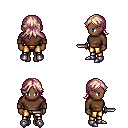
a pixel art fantasy rpg character, female body template, human, dark skin, brown long-sleeve shirt, gold greaves, white blonde loose hair, metal boots, dagger, four views (front, back, left, right), 2x2 character sprite sheet, small pixel art, hard edges, no anti-aliasing